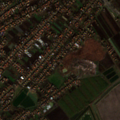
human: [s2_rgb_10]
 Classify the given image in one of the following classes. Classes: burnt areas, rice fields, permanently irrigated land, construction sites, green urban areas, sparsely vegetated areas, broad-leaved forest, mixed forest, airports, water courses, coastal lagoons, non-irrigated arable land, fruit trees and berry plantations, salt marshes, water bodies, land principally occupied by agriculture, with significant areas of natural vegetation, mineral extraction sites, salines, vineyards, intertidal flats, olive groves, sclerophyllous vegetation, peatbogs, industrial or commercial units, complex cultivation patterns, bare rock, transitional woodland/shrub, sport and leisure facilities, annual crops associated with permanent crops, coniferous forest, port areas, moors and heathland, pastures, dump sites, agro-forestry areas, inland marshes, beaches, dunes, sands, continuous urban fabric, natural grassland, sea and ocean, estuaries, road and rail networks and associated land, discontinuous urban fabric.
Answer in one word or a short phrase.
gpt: discontinuous urban fabric, complex cultivation patterns, water bodies